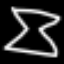
Label: hourglass